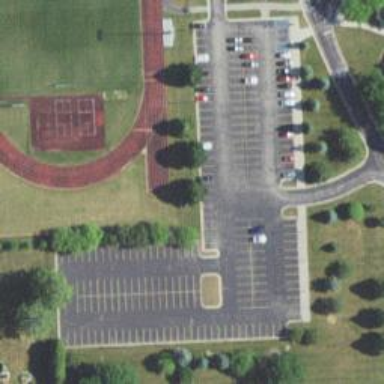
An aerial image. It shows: Parking area.